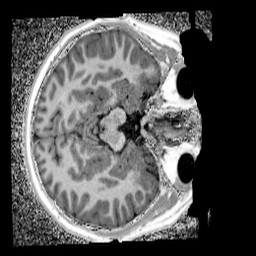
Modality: UNIT1_denoised
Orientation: axial
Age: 13
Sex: male
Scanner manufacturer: siemens
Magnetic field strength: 3 T
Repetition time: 4 s
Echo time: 0.00299 s